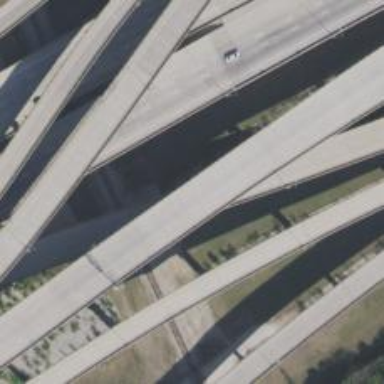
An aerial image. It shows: Bridge over motorway.